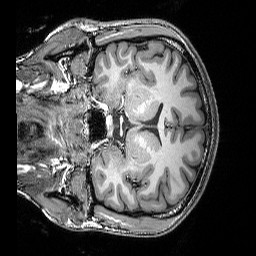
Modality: T1w
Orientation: coronal
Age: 22
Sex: female
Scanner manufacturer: siemens
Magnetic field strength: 3 T
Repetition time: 2.25 s
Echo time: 0.00418 s